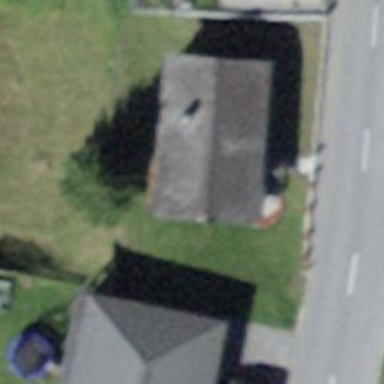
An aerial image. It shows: Simple and straightforward house.